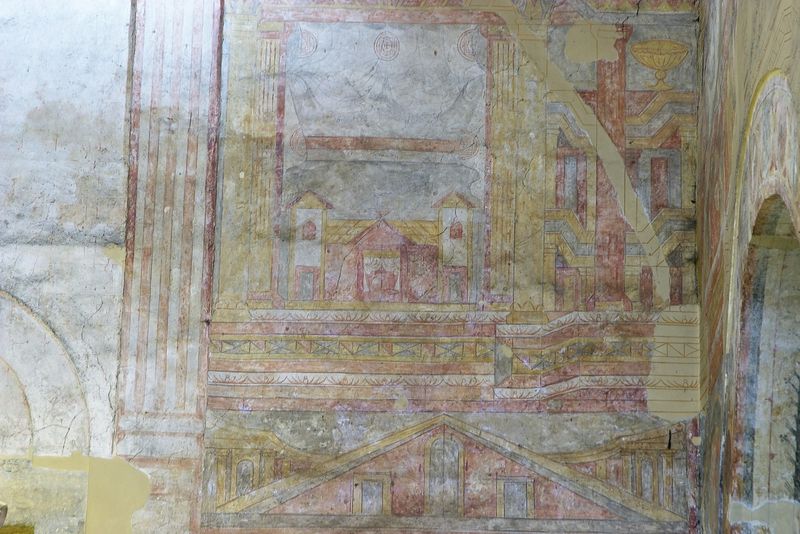
Titel: San Julián de los Prados in Oviedo
Standort: Oviedo, San Julián de los Prados (EU - E)
Schlagwörter: gelb, landschaft, bunt, fenster, hell, pastell, säule, säulen, tür, weiss, zeichnung, dach, gebäude, haus, rot, malerei, ornament, wand, architektur, schale, stein, türbogen, häuser, kirche, sonne, kelch, rosa, brunnen, bogen, giebel, mauer, farbe, pilaster, wandmalerei, fresko, mäander, bund, ägypten, steinbogen, türsims